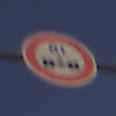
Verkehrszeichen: TatsaechlicheAchslast
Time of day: SunriseSunset
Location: Outdoor (Urban)
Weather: PartlyCloudy
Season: Autumn
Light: Natural